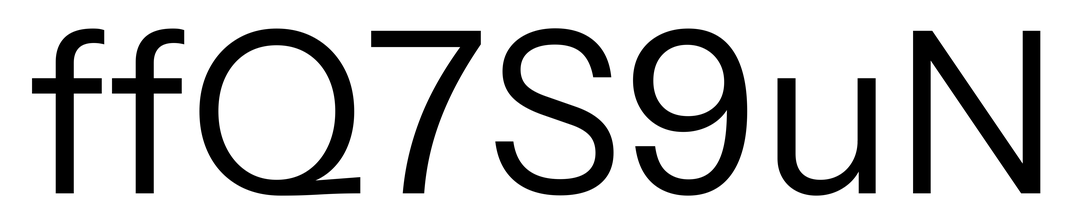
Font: InstrumentSans_Regular